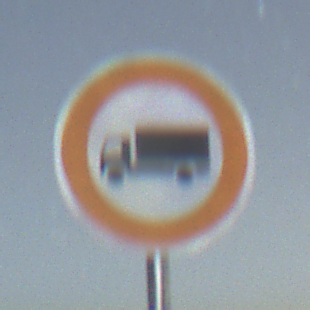
Verkehrszeichen: VerbotFuerKraftfahrzeugeUeberDreiKommaFuenfTonnen
Umgebung: Outdoor, Nature
Tageszeit: Night
Wetter: Clear
Licht: Natural
Jahreszeit: NotSpecified
Kontrast: HighContrast